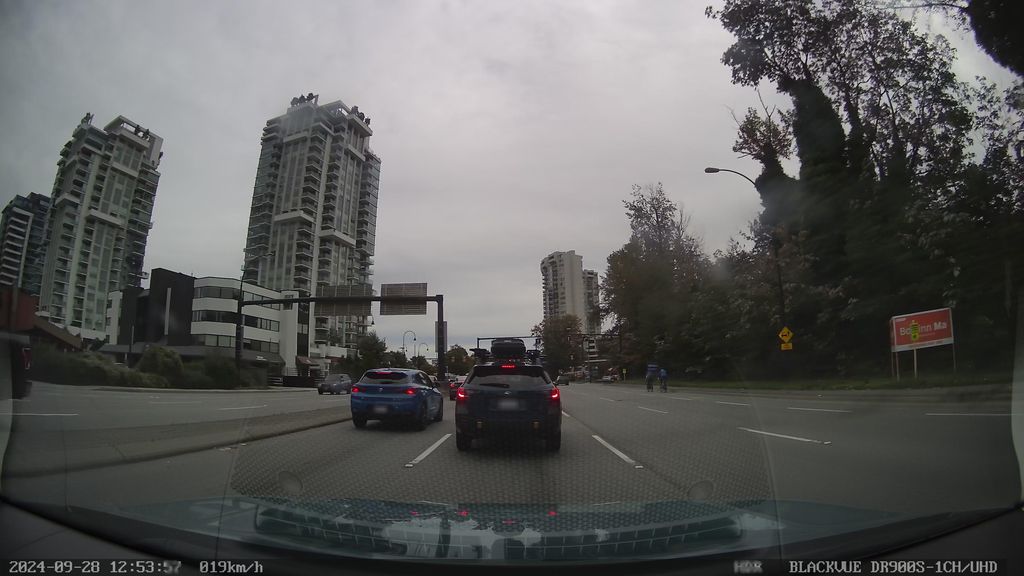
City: vancouver